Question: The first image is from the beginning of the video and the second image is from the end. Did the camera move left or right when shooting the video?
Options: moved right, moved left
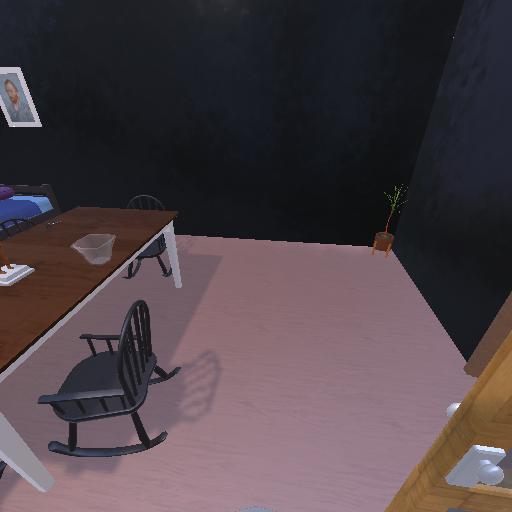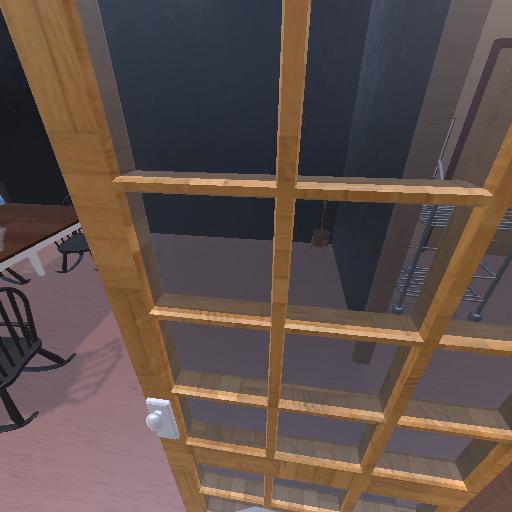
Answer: moved right